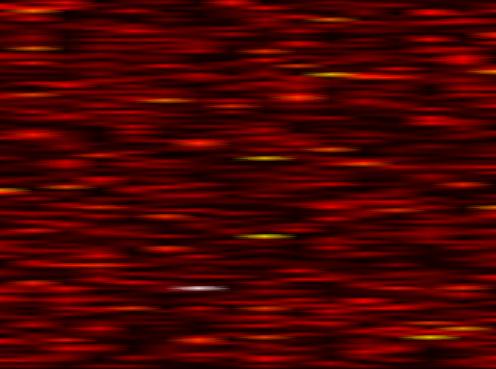
Label: WOLA